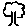
Label: tree